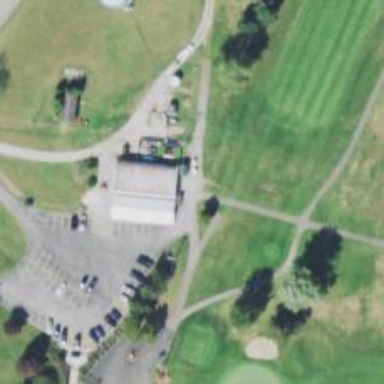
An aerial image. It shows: Path designated for golf carts.